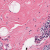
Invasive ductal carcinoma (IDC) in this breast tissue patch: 0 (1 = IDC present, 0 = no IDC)